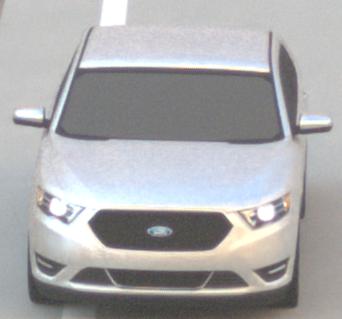
Make: Ford
Model: Taurus
Detailed model: SHO
Model produced from: 2012
Model produced until: 2019
Doors: 4
Color: white
Road condition: dry road
Daytime: morning or afternoon
Contrast: low contrast